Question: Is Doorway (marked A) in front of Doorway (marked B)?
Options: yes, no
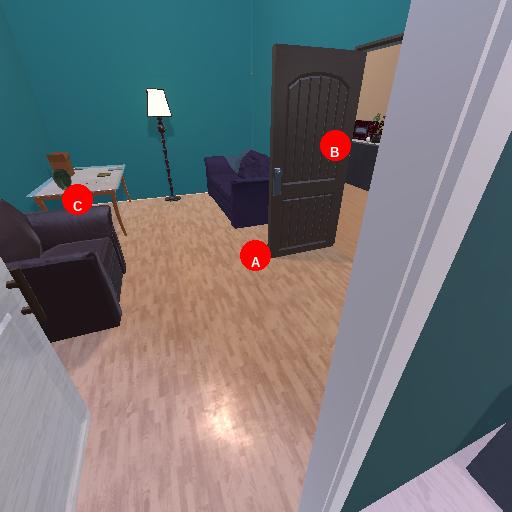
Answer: yes